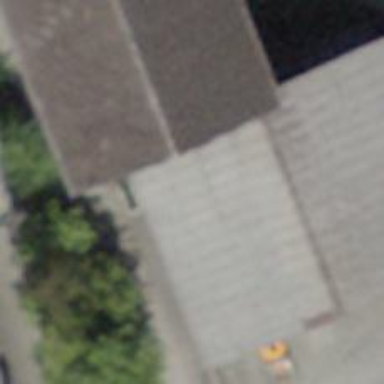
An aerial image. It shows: Garage.